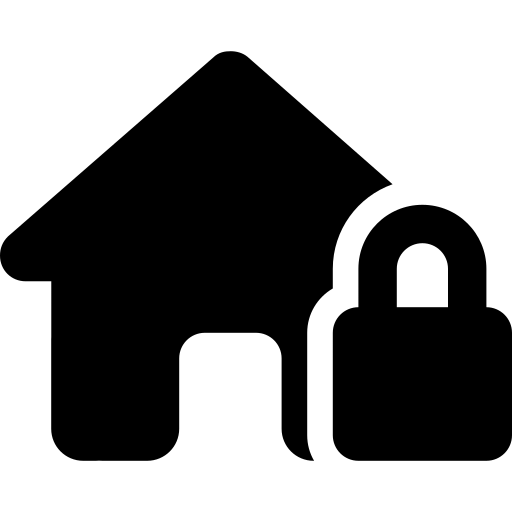
Tags: icon, FontAwesome, fa-icon, solid, house, lock